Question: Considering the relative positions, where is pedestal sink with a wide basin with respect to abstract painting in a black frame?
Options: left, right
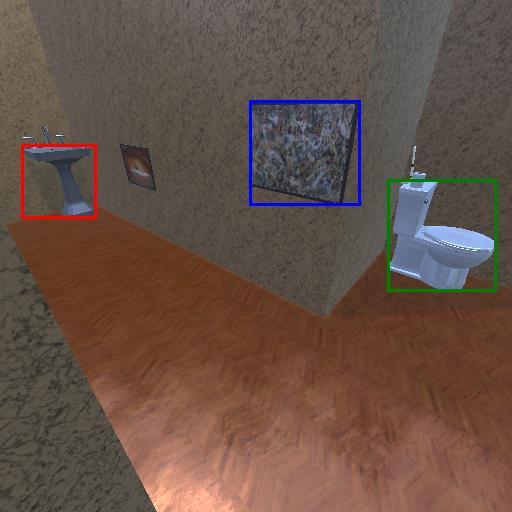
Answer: left